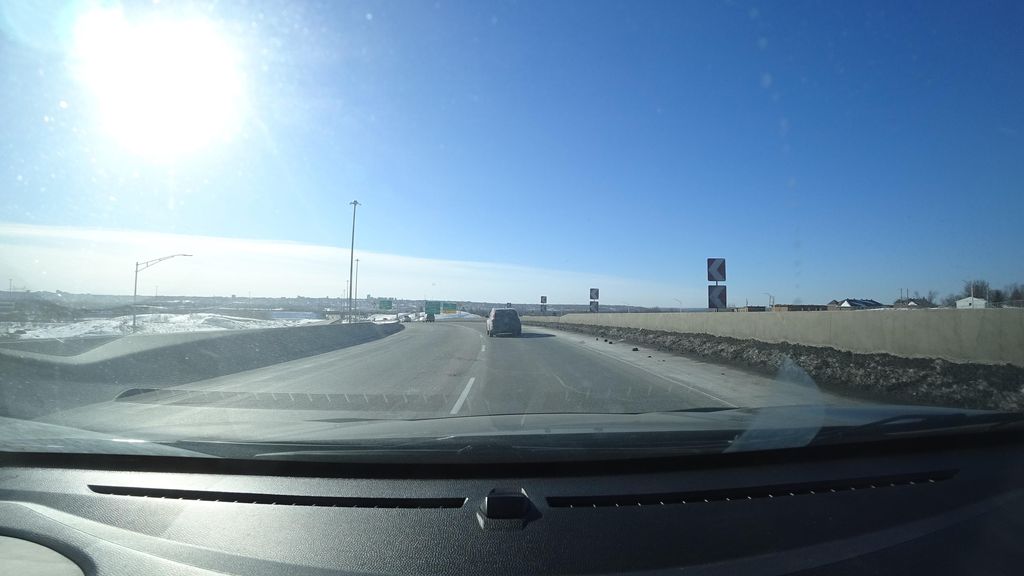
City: quebec_city